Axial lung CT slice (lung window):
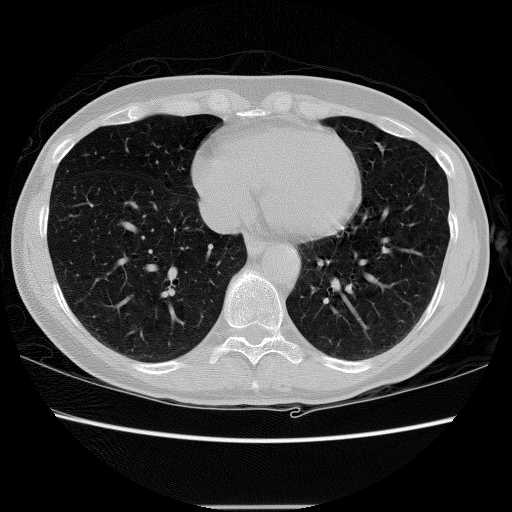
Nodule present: no